Question: I'm formatting my UITableView headers with Unix %s formatting because the Objective C format code %@ doesn't handle padding (e.g. %20@%20s). Unfortunately, if I have accented foreign characters, they aren't displayed properly. The word "voila" appears like this:

Here's how I generate my table header:
'''
- (NSString *)tableView:(UITableView *)tableView titleForHeaderInSection:(NSInteger)section {
...
//NSString *tblHdr = [NSString stringWithFormat:@"%12s", @"voila"];
NSString *tblHdr = [NSString stringWithFormat:@"%12s", [@"voila" UTF8String]]; // Fixed example
...
return tblHdr;
}
'''
[Update]
Here's the actual code from my project. I tried to keep it simple in my original example:
'''
tblHdr = [NSString stringWithFormat:@"%-45s%12s%12s%35s",
[NSLocalizedString(@"Quiz Name", @"") UTF8String],
[NSLocalizedString(@"Correct", @"") UTF8String],
[NSLocalizedString(@"Missed", @"") UTF8String],
[NSLocalizedString(@"Score", @"") UTF8String]
];
'''
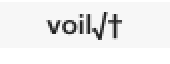
Answer: It seems that the '%s' format expects a C string in the system encoding,
so this works
'''
NSStringEncoding enc = CFStringConvertEncodingToNSStringEncoding(CFStringGetSystemEncoding());
NSString *s = [NSString stringWithFormat:@"%12s", [@"voila" cStringUsingEncoding:enc]];
'''
(as long as the string can be represented in the system encoding).
Otherwise you can pad the string manually:
'''
NSString *t = @"voila";
if ([t length] < 12) {
t = [[@"" stringByPaddingToLength:(12 - [t length]) withString:@" " startingAtIndex:0] stringByAppendingString:t];
}
'''
(or use @Daij-Djan's method, which was posted while I wrote this).